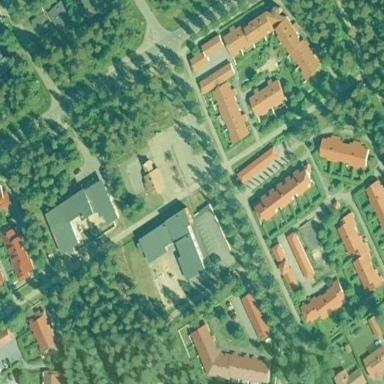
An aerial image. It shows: School.